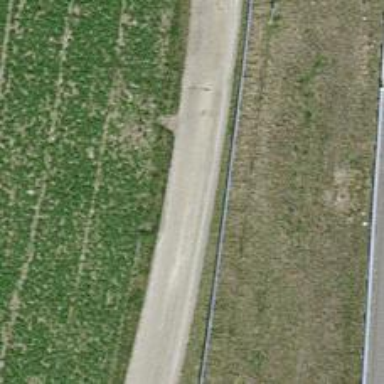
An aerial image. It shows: Well-maintained track road of grade 1.